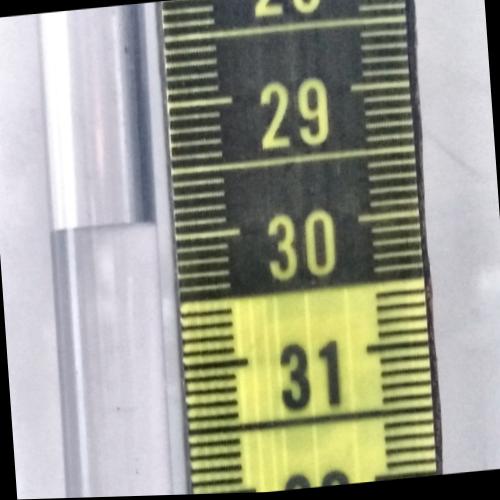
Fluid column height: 29.9 cm